Question: Is there any delegate method called the moment one swipe on table cell and delete button comes in from the right?
I wanted to track the swipe and do some action there.
Also, which delegate method gets called when you tap on "Delete" button in the cell.

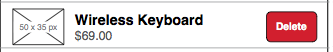
Answer: The 'UITableViewDelegate' method 'tableView:editingStyleForRowAtIndexPath:' will be called before a row enters "edit" mode. This is called when you swipe a cell as well as when the table view receives the 'setEditing:animated' message. If you have an Edit button that puts the table view into edit mode you need to be aware that will be called for each visible cell.
So you can do something like:
'''
- (UITableViewCellEditingStyle)tableView:(UITableView *)tableView
editingStyleForRowAtIndexPath:(NSIndexPath *)indexPath {
if (tableView.editing) {
return UITableViewCellEditingStyleDelete;
}
else {
// do your thing
return UITableViewCellEditingStyleDelete;
}
}
'''
When you tap the Delete button 'tableView:commitEditingStyle:forRowAtIndexPath:' gets called.
'''
- (void)tableView:(UITableView *)tableView commitEditingStyle:(UITableViewCellEditingStyle)editingStyle forRowAtIndexPath:(NSIndexPath *)indexPath {
if (editingStyle == UITableViewCellEditingStyleDelete) {
// repsond to delete
}
}
'''
And if you want to change the text of the Delete button you can use 'tableView:titleForDeleteConfirmationButtonForRowAtIndexPath:'
If on the other side you don't want to display the Delete button but do something else you should look into 'UISwipeGestureRecognizer' and handle it your self.